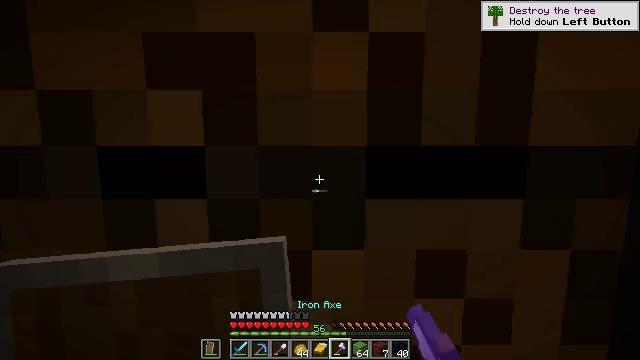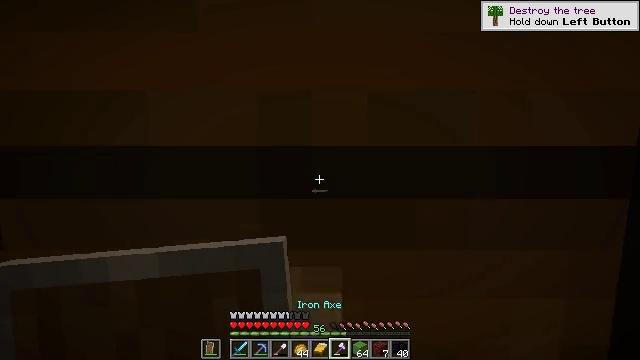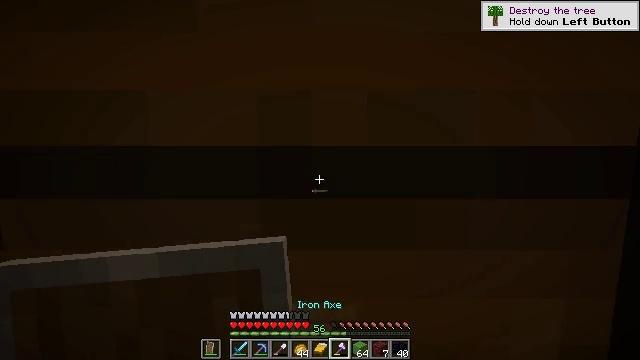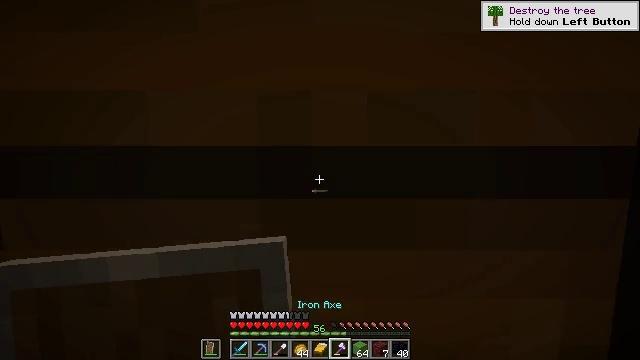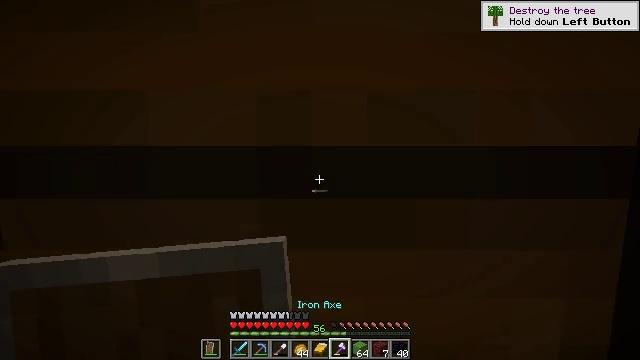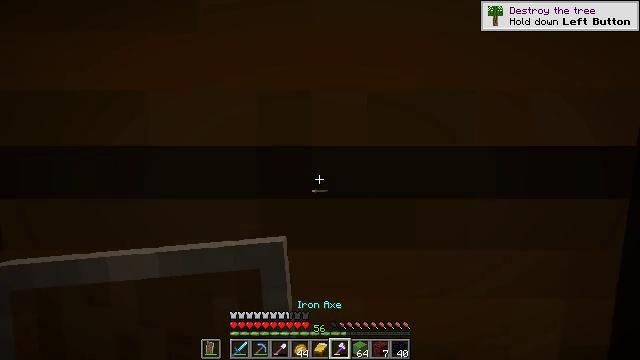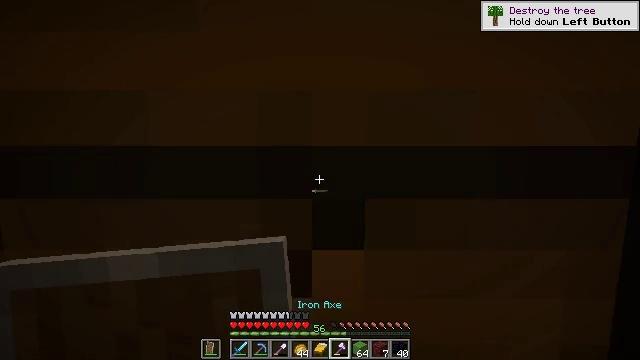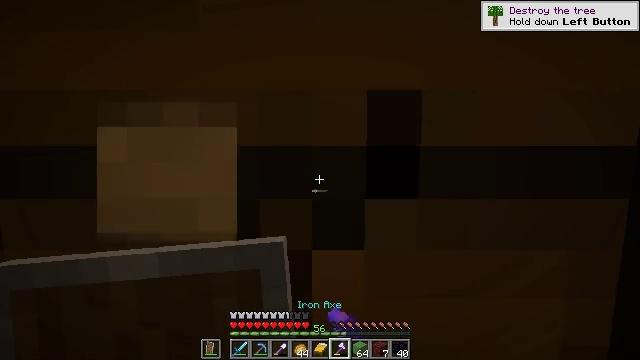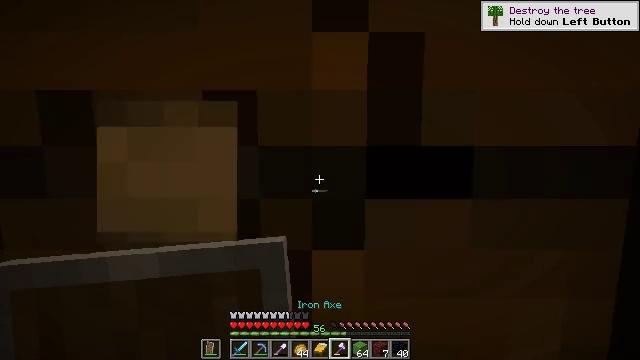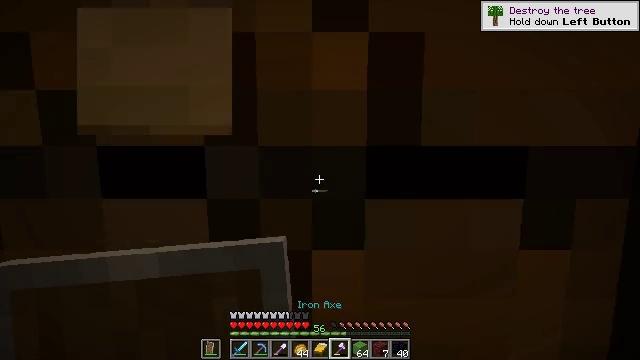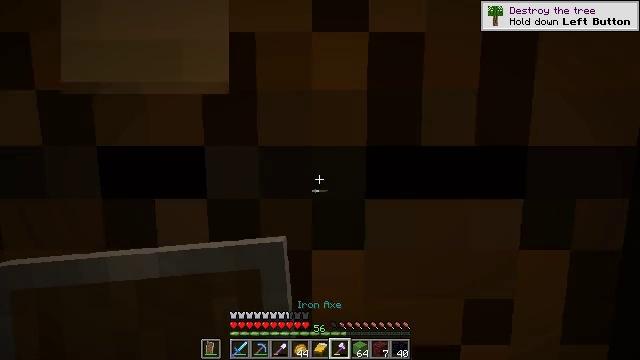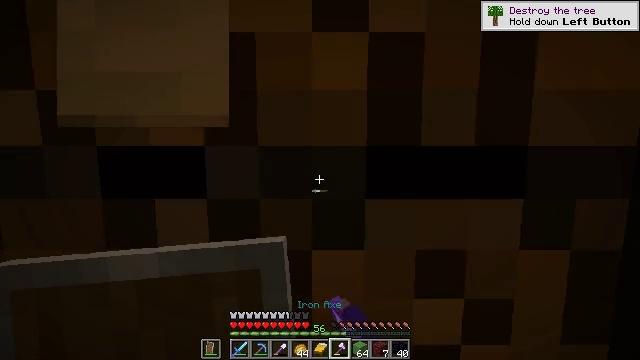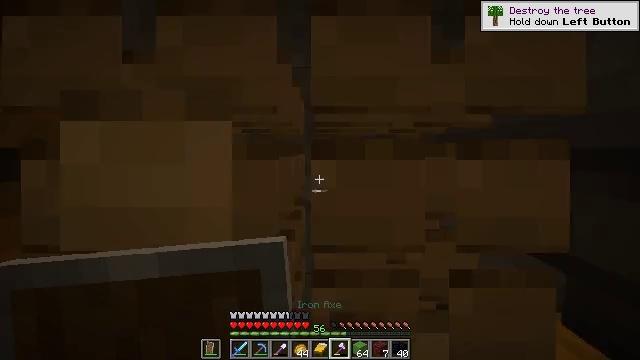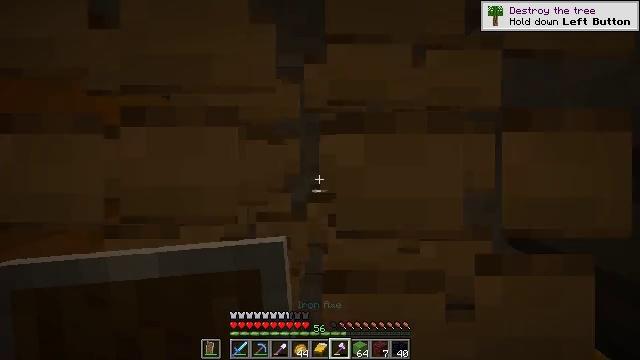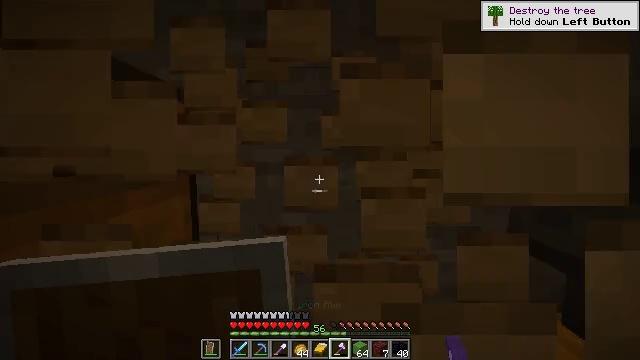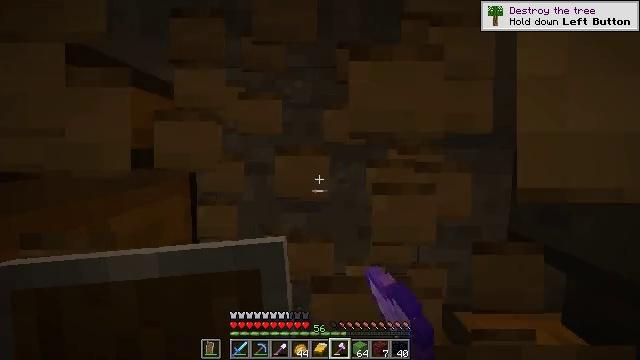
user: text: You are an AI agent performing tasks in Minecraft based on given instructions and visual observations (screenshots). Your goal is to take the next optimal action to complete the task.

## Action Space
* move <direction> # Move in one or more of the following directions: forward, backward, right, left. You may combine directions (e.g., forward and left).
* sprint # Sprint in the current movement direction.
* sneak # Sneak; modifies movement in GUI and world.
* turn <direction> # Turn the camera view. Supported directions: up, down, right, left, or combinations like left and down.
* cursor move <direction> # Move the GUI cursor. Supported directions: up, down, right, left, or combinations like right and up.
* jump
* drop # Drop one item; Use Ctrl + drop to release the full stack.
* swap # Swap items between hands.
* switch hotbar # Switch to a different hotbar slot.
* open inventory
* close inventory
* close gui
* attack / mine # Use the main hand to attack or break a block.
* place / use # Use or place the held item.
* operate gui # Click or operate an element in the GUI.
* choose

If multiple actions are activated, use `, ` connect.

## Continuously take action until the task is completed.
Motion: motion action
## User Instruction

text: Mine a chest to move it.
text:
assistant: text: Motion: no_op
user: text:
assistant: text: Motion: no_op
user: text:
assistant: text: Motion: no_op
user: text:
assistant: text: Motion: no_op
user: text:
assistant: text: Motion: no_op
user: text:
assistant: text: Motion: attack / mine
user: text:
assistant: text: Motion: attack / mine
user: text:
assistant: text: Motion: attack / mine
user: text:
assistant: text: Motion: attack / mine
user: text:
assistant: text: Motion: attack / mine
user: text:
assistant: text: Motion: attack / mine
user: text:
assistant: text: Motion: attack / mine
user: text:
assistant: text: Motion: attack / mine
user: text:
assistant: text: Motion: attack / mine
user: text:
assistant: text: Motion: attack / mine
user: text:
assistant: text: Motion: attack / mine
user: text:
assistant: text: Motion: attack / mine